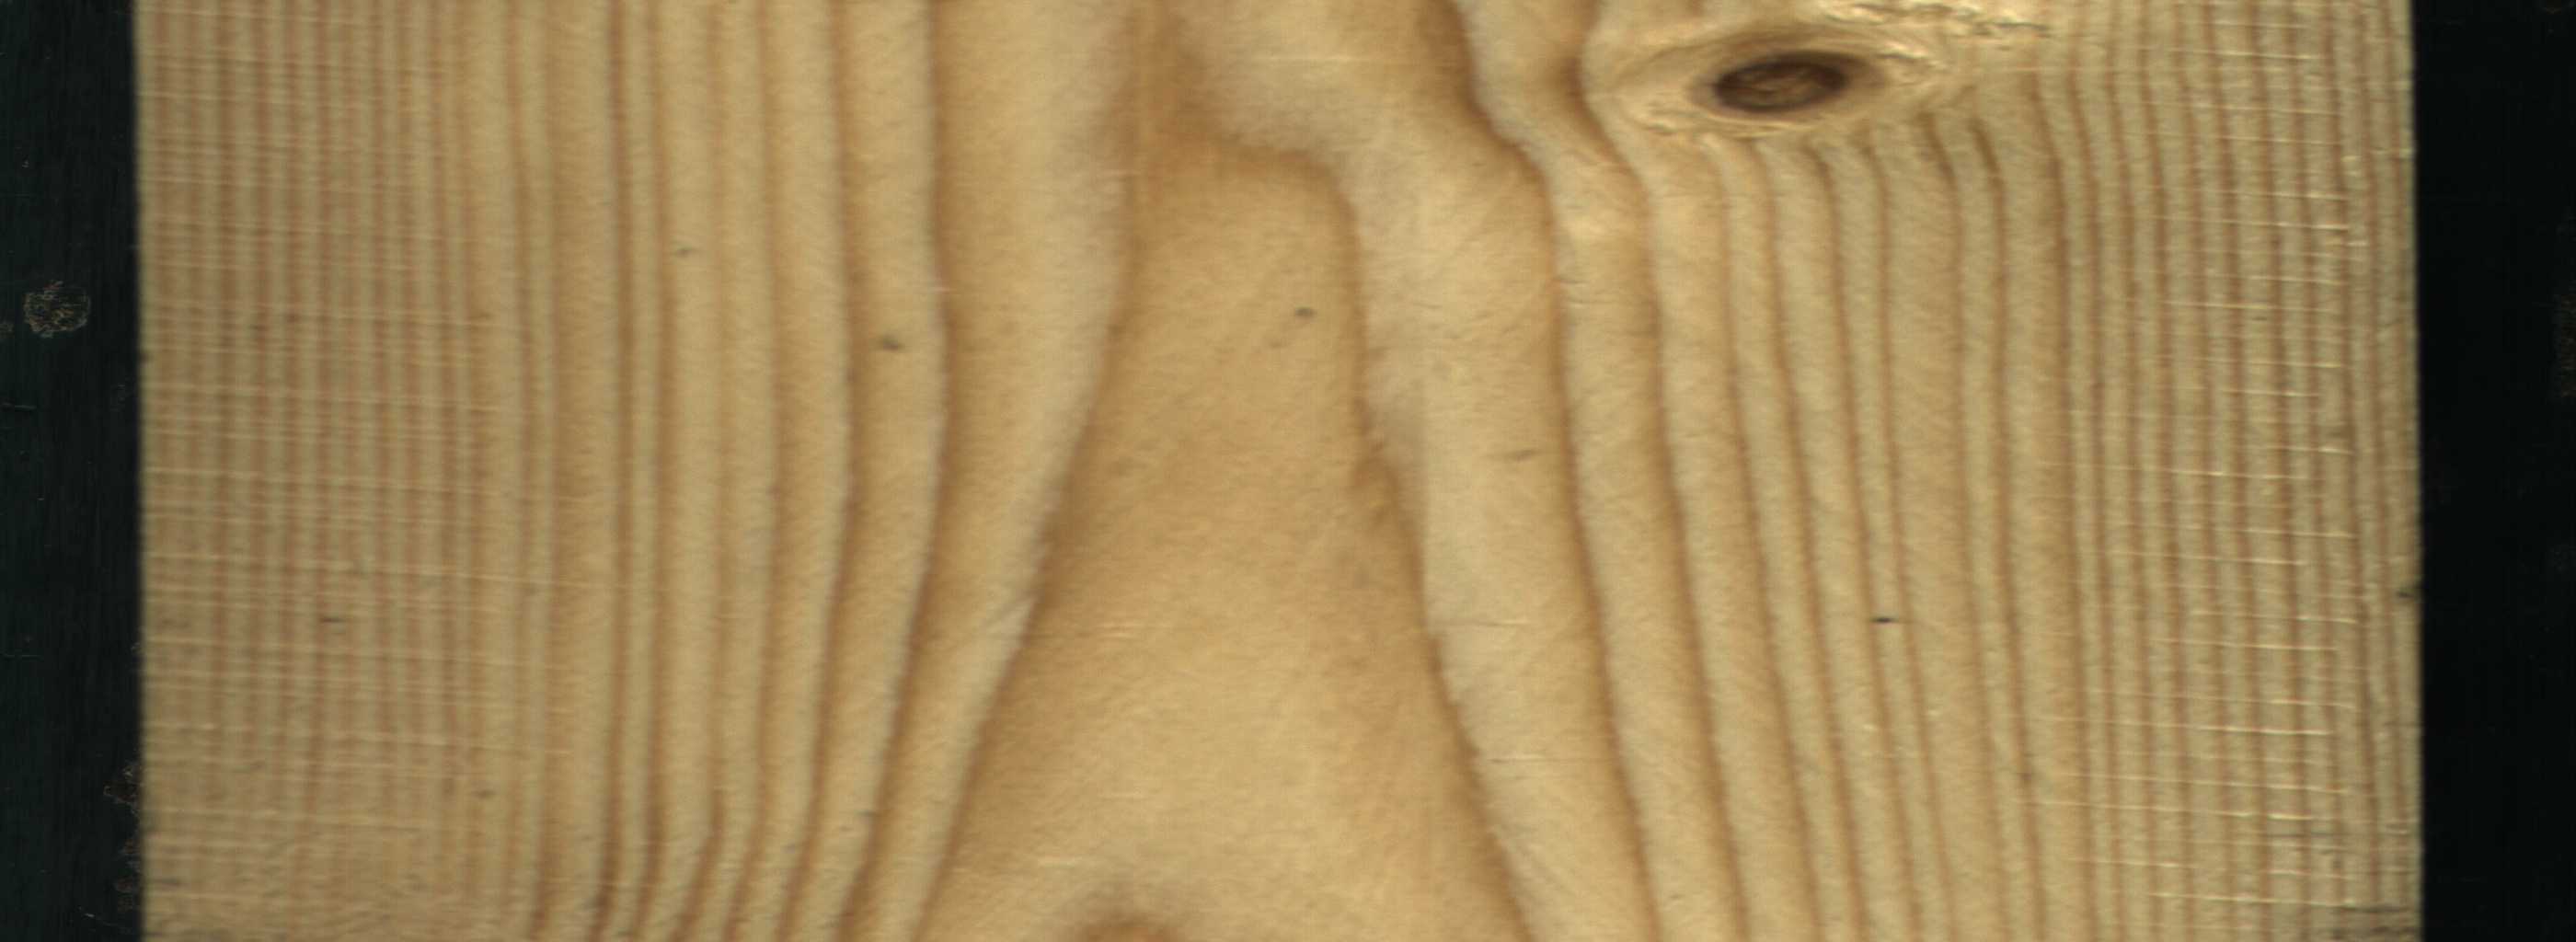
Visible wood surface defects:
Dead_Knot